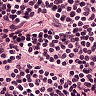
Metastatic tissue present: no